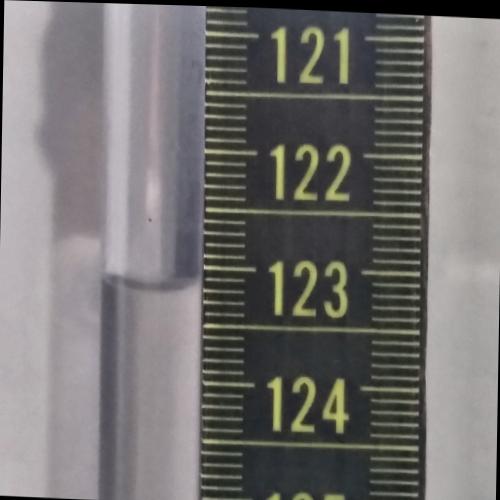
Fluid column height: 123.2 cm